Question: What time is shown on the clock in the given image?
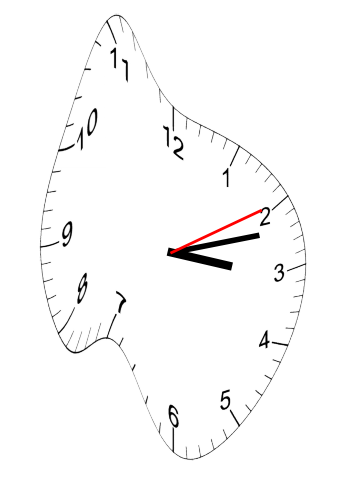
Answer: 03:12:10